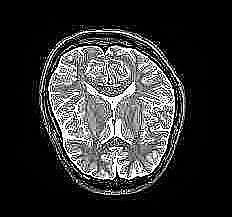
Label: notumor